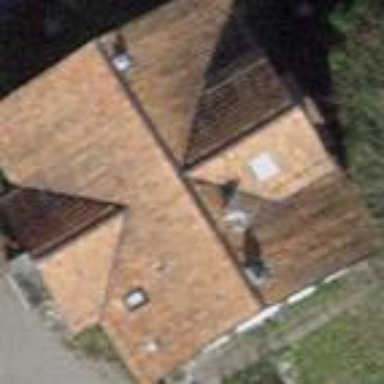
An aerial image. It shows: Gabled roof made of roof tiles on apartment building.